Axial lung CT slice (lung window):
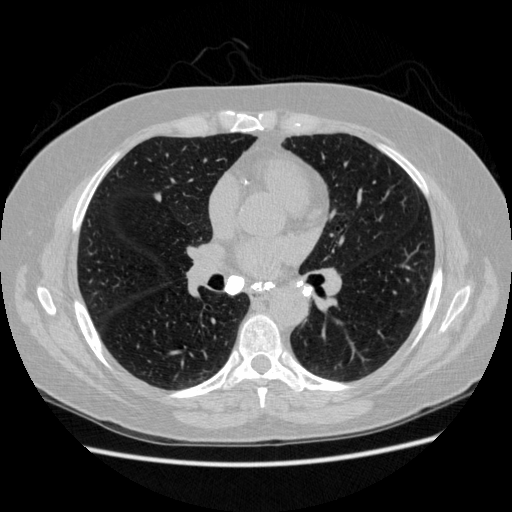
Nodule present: yes
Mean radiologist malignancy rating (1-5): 2.5